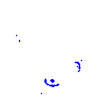
Particle: kaon